Question: I'm horrible with CSS and selectors. Is it possible to figure out what I could possibly use as CSS to accomplish my objective?
Specifically, I'd like Audrey Edmunds to be bold and yellow, but no matter what I try, I just can't seem to make it work.

No matter what I try, however, the person's name still shows up as almost transparent, unless you hover over it (just above the description), then it's light blue.
Here's the current CSS I'm using on <URL>:
'''
.slideshow_container { background: #000; }
.slideshow_container a { color: white; text-align: left; font-size: 1.3em; text-decoration:
none; }
.slideshow_container .slideshow_slide { margin-right: 2px; }
.slideshow_container .slideshow_slide_text h2 { color: white; text-align: left; font-size:
1.3em; }
.slideshow_container .slideshow_slide_text p { color: white; font-weight: bold; text-align:
left; }
.slideshow_container .slideshow_slide_image { }
.slideshow_container .slideshow_slide_video { }
.slideshow_container .slideshow_description { background: #000; width: 100%; }
.slideshow_container .slideshow_description h2 { color: white; font-size: 1.3em;
text-align: left; }
.slideshow_container .slideshow_description p { color: #FFFF00; font-size: 1.1 em;
font-weight: bold; text-align: left; }
.slideshow_container .slideshow_description a { color: #FFFF00; font-size: 1.1 em;
font-weight: bold; text-align: left; }
'''
Thanks for any guidance anybody can offer!
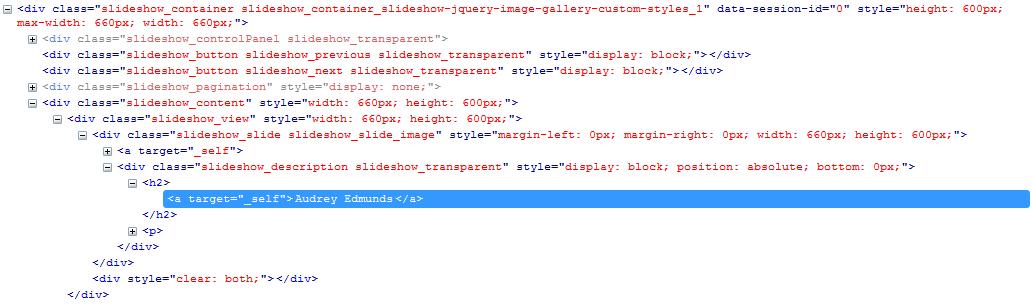
Answer: To get it working the way you want you can do this:
'''
.slideshow_description.slideshow_transparent h2 a {
color: #FFFF00 !important;
font-weight: bold;
}
'''
or this one that's even better because it doesn't use '!important':
'''
#content .slideshow_description.slideshow_transparent h2 a
{
color: yelllow;
font-weight: bold;
}
'''